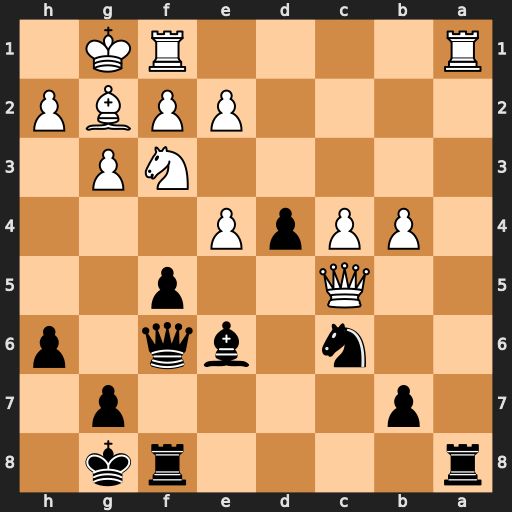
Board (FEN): r4rk1/1p4p1/2n1bq1p/2Q2p2/1PPpP3/5NP1/4PPBP/R4RK1
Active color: b
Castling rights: -
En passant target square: -
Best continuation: Rxa1 Rxa1 fxe4